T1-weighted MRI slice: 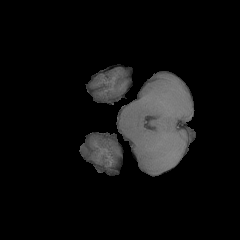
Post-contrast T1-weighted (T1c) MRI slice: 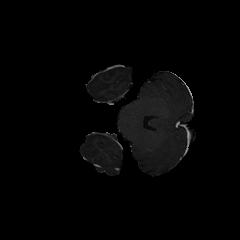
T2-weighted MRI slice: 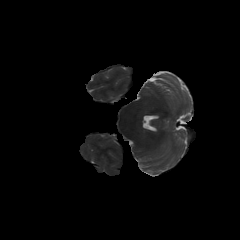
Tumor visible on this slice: no